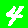
Digit: 4